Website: bh-photo
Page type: billing-address
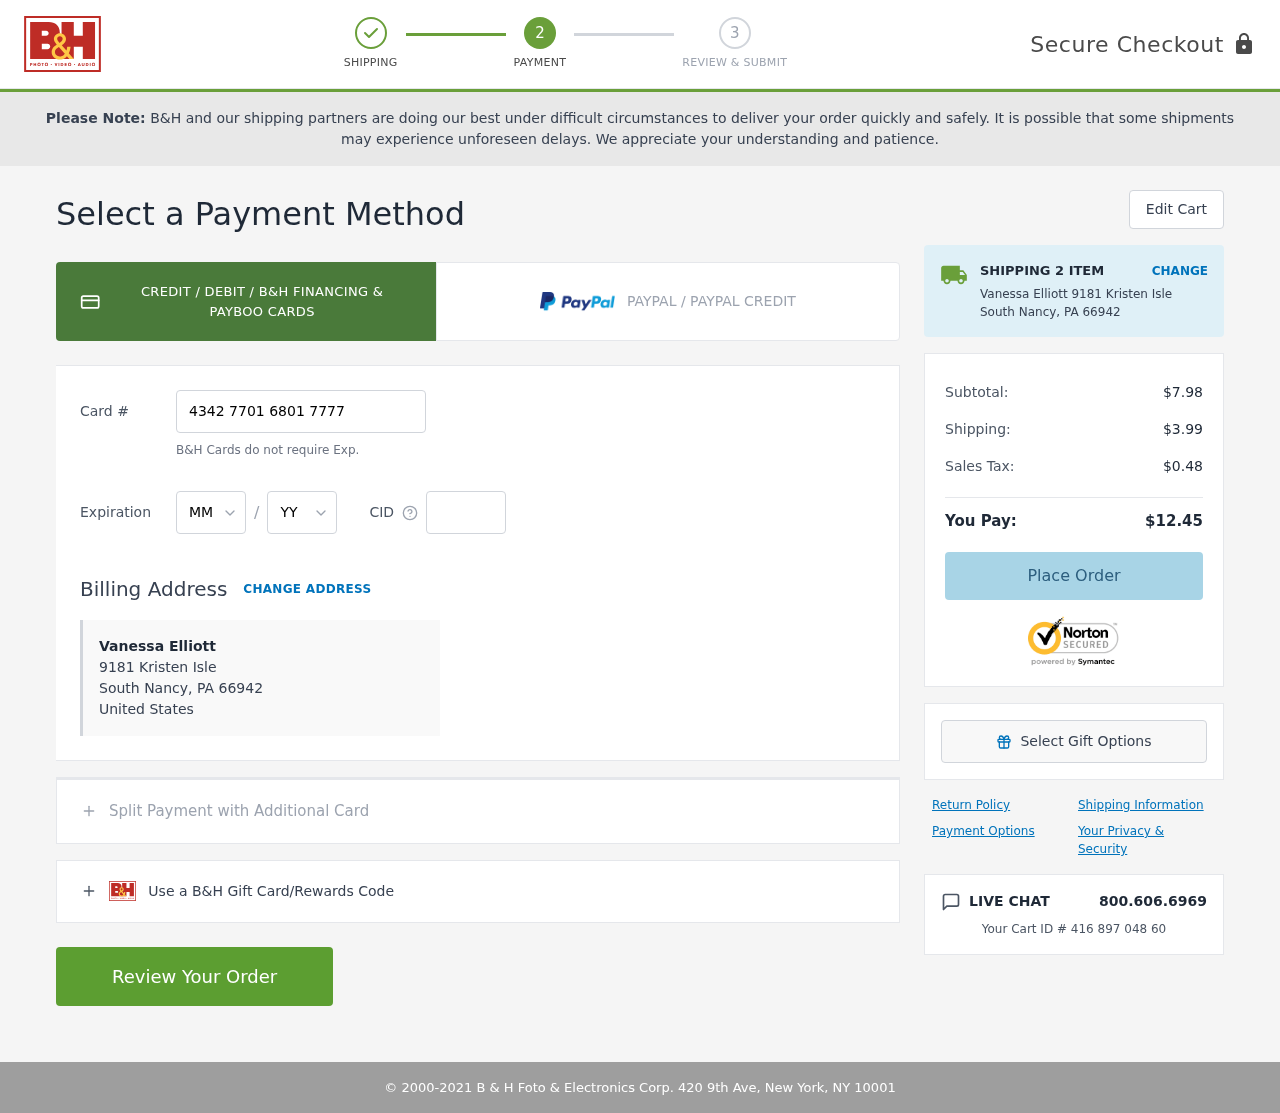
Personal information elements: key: PII_CARD_CVV
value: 973
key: PII_CARD_EXPIRY_MONTH
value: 03
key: PII_CARD_EXPIRY_YEAR
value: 30
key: PII_CARD_NUMBER
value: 4342 7701 6801 7777
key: PII_CITY
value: South Nancy
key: PII_COUNTRY
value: United States
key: PII_FULLNAME
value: Vanessa Elliott
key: PII_POSTCODE
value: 66942
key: PII_STATE_ABBR
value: PA
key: PII_STREET
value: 9181 Kristen Isle
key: PII_FULLNAME2
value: Vanessa Elliott
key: PII_STREET2
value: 9181 Kristen Isle
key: PII_CITY_STATE_ZIP2
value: South Nancy, PA
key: PII_POSTCODE2
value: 66942
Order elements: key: ORDER_NUM_ITEMS
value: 2
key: ORDER_SUBTOTAL
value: $7.98
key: ORDER_SHIPPING_COST
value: $3.99
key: ORDER_TAX
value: $0.48
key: ORDER_TOTAL
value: $12.45
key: ORDER_ID
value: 416 897 048 60